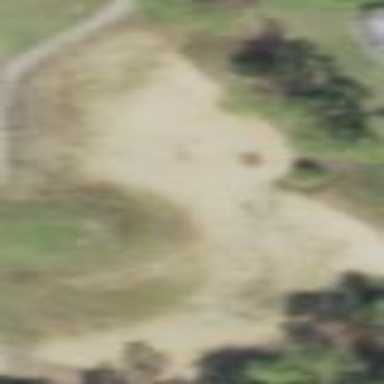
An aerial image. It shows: Sand bunker on golf course.